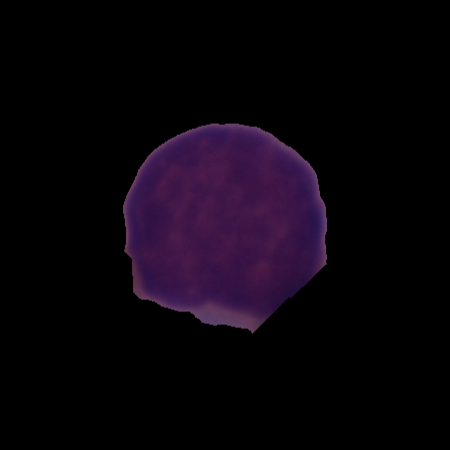
Label: cancer